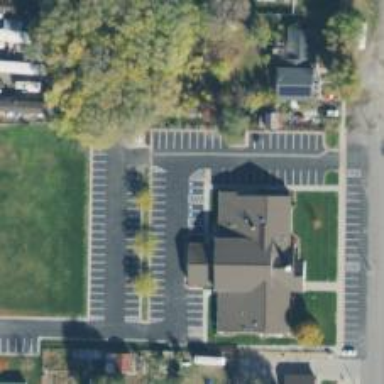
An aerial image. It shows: Parking space.